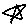
Label: star